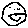
Label: smiley face